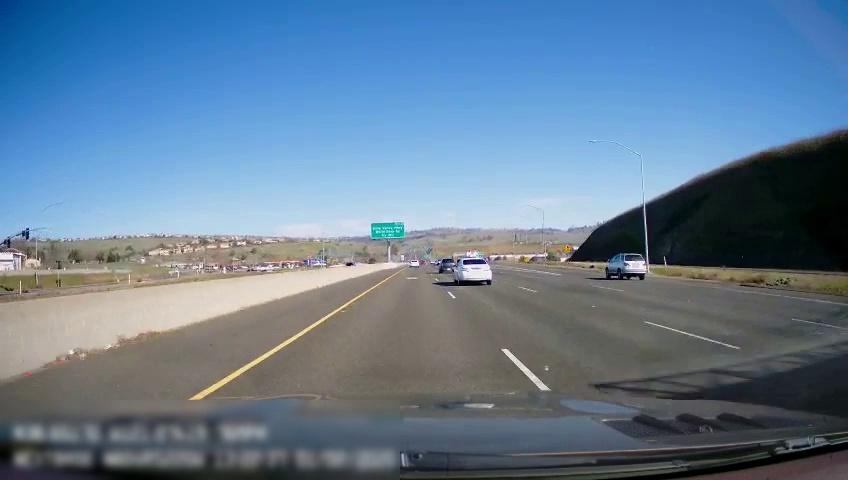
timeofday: Day
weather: Sunny
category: Drivable Space
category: Drivable Space
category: Vehicles | Car
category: Vehicles | Car
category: Vehicles | SUV
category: Vehicles | SUV
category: Lanes | Current Lane
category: Lanes | Current Lane
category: Lanes | Alternate Lane
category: Lanes | Alternate Lane
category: Lanes | Alternate Lane
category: Traffic | Signs
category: Traffic | Lights
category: Traffic | Lights
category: Traffic | Signs